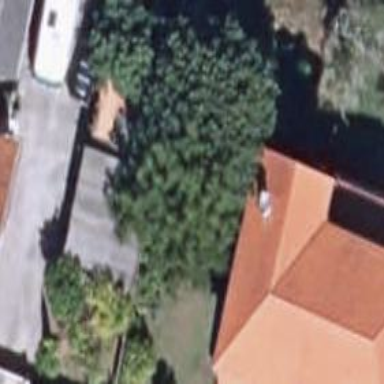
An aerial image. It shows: Simple and straightforward house.